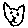
Label: cat